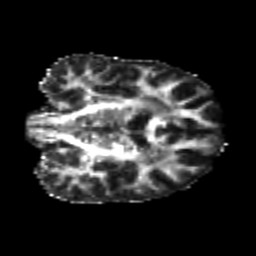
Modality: FA
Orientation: coronal
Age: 26
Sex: male
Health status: healthy
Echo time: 0.074 s